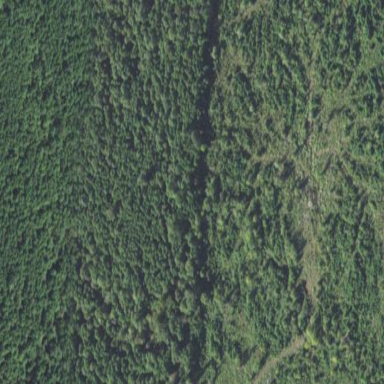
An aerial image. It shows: Scenic area with scrub vegetation is classified as forest landuse.